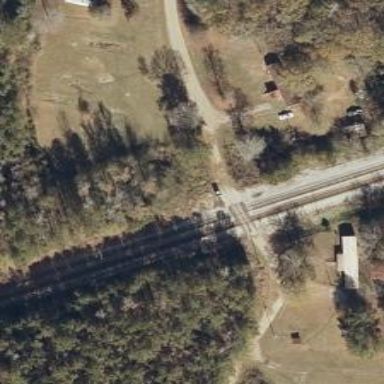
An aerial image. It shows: Uncontrolled level crossing for the railway.